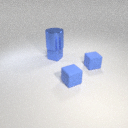
small blue rubber cube in front of small blue rubber cube